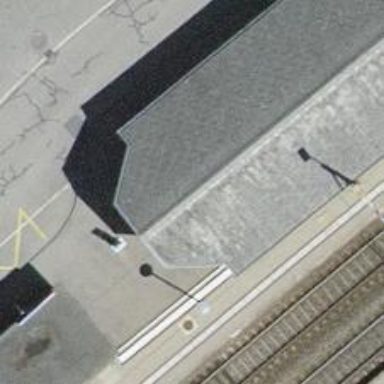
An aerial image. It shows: Halt on the railway.